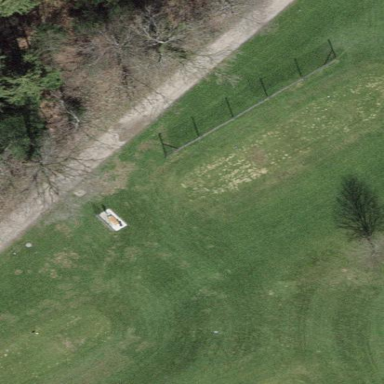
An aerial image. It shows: Grassy area designated as golf tee.